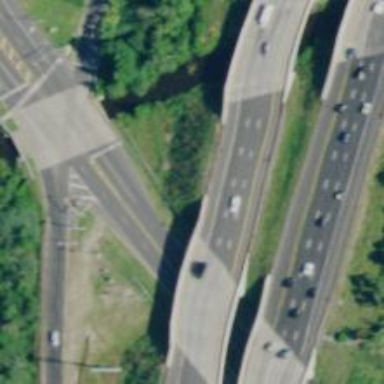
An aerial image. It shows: Urban freeway or expressway.